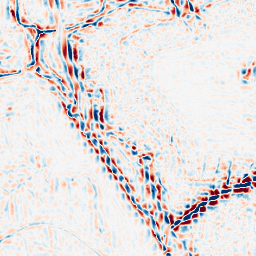
Category: wavelet
Decomposition family: wavelet_dwt
Decomposition parameters: wavelet: sym4
level: 3
Upsampling method: bilinear
Upsampling parameters: scale: 2
Upsampling scale: 2